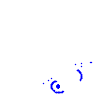
Particle: proton